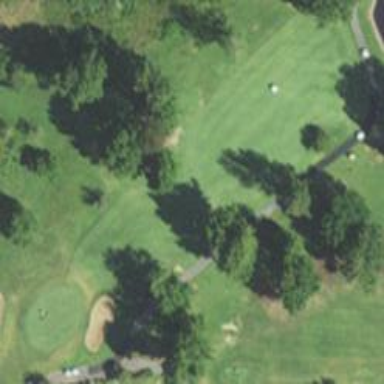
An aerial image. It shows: Rough grassy area used for golf.